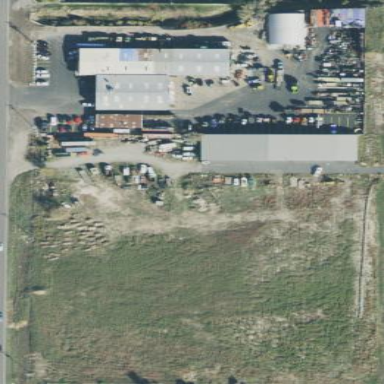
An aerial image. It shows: Industrial area designated as scrap yard.